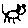
Label: cat